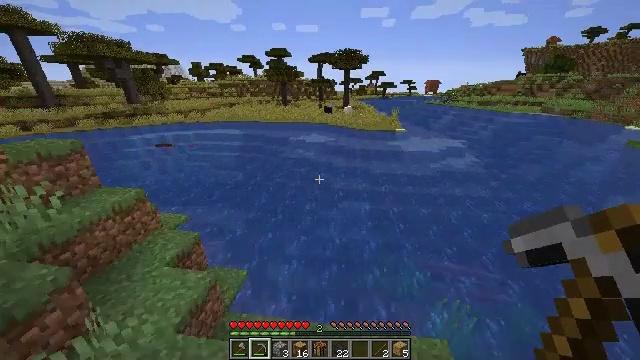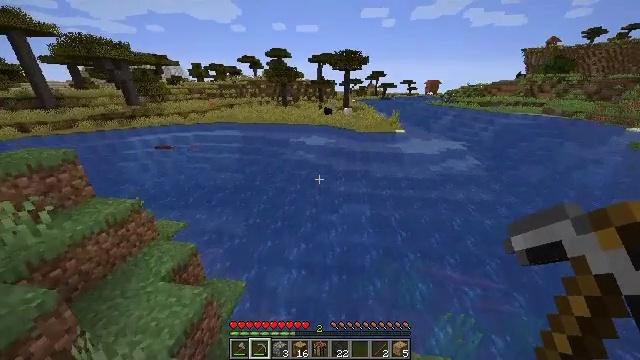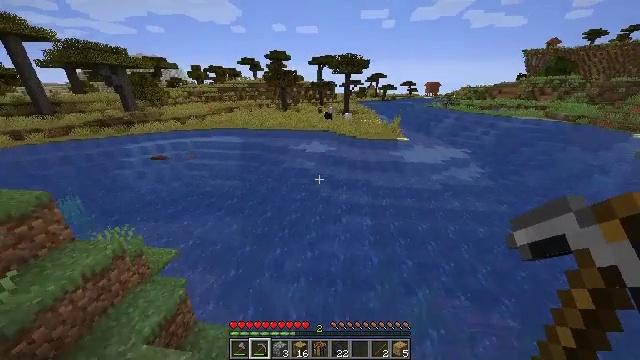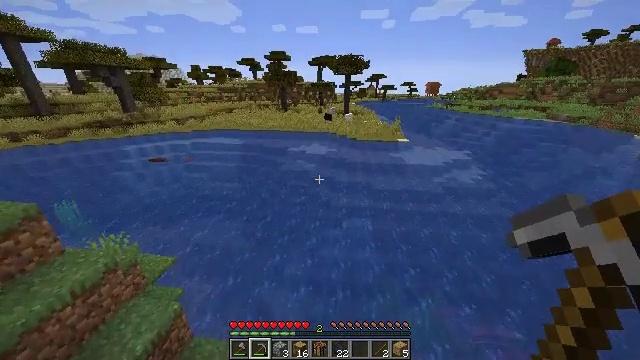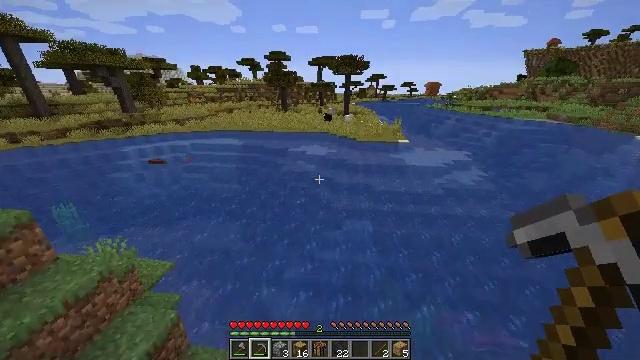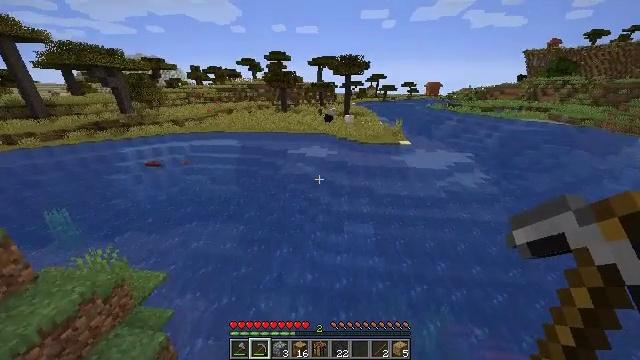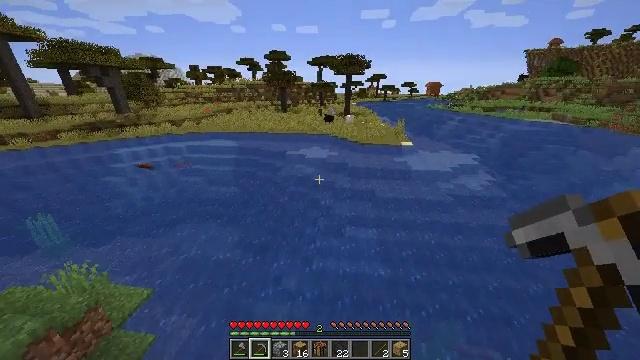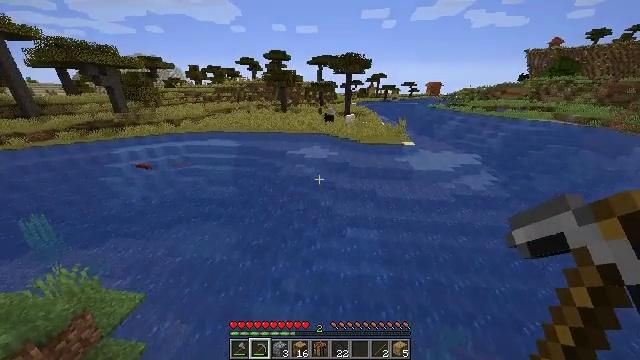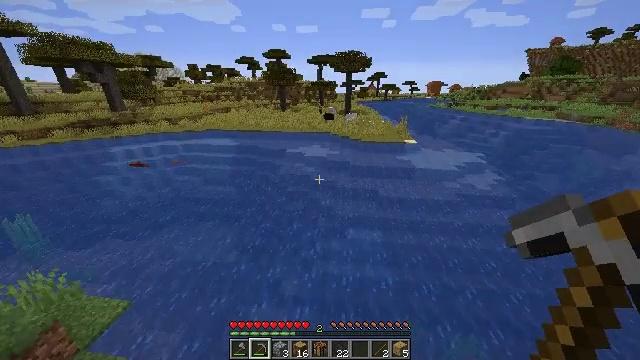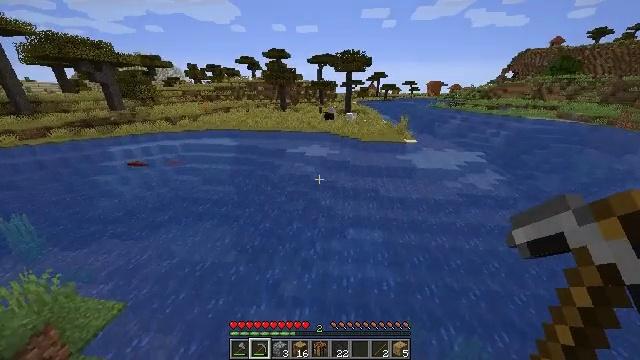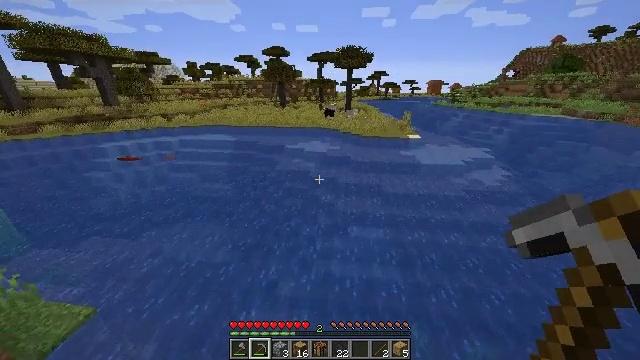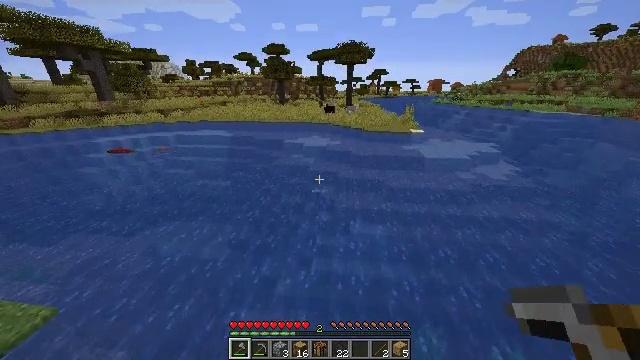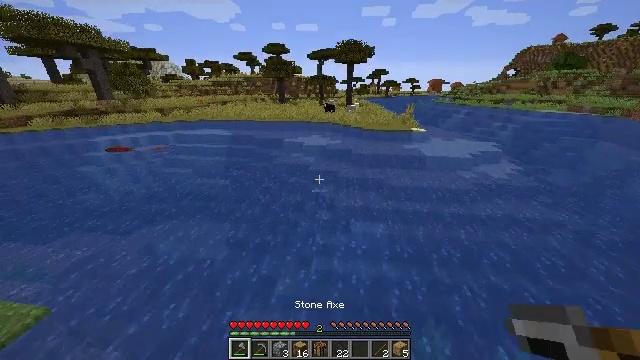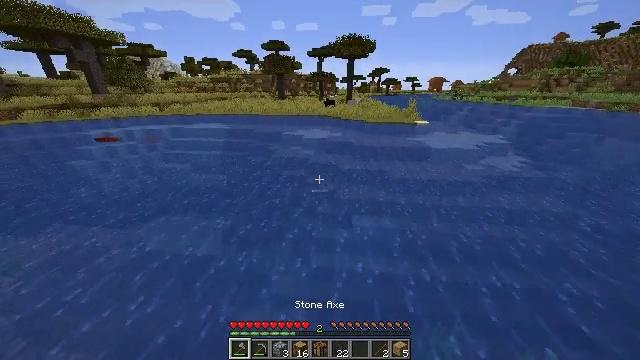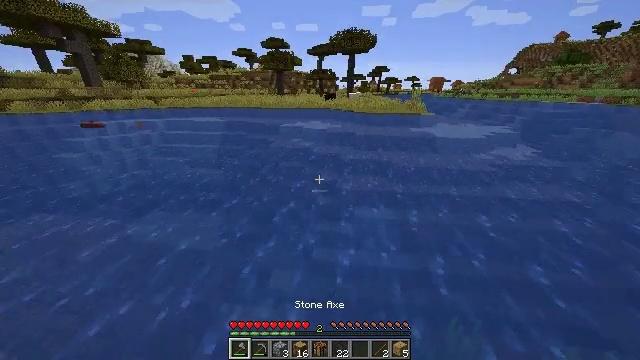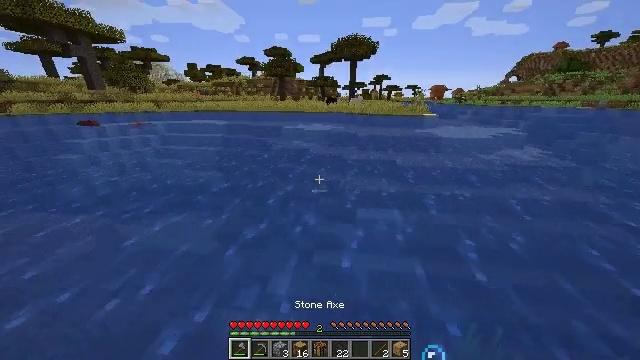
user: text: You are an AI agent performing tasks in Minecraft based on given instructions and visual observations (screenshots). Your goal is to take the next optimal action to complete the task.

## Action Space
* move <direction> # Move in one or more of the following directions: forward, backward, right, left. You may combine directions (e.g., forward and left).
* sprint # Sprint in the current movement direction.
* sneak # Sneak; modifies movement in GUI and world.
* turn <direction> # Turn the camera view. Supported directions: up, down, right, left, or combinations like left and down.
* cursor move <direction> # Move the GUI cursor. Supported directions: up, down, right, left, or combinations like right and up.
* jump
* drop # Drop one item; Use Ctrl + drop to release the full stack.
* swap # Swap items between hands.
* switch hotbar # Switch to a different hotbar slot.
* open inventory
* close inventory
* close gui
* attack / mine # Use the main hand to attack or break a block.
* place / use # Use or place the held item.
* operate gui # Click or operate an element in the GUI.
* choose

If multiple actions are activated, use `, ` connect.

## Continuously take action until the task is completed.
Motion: motion action
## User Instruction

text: Kill the sheep.
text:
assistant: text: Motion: move forward, jump
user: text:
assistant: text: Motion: move forward, jump
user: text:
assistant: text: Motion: move forward, jump
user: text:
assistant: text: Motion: move forward, jump
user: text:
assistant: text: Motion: move forward, jump
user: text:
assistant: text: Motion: move forward, jump
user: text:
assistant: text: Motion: move forward, jump
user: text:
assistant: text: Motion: move forward, jump
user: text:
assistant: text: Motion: move forward, jump
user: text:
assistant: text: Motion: move forward, jump
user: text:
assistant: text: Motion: move forward, jump, switch to hotbar 1
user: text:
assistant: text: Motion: move forward, switch to hotbar 1
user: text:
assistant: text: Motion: move forward, switch to hotbar 1
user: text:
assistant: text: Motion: move forward, switch to hotbar 1
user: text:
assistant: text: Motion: move forward, turn up
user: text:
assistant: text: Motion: move forward, turn left and up
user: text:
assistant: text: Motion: move forward, turn left and up
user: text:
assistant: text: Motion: move forward, turn left and up
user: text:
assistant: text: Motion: move forward, turn up
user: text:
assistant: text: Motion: move forward, turn up
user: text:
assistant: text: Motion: move forward, sprint, turn up
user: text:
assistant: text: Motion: move forward, sprint
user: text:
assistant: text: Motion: move forward, sprint
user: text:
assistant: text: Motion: move forward, sprint
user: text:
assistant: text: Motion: move forward, sprint
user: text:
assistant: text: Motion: move forward, sprint, turn up
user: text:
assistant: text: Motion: move forward, sprint
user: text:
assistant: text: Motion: move forward, sprint
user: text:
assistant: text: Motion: move forward, sprint, turn right
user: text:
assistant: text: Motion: move forward, sprint, turn right and down